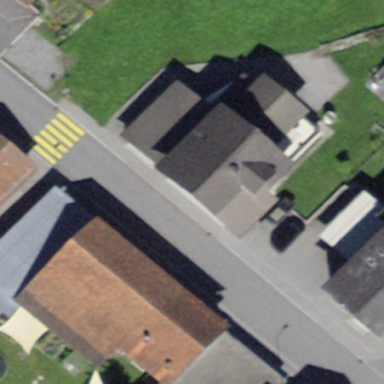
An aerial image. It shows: Simple house.